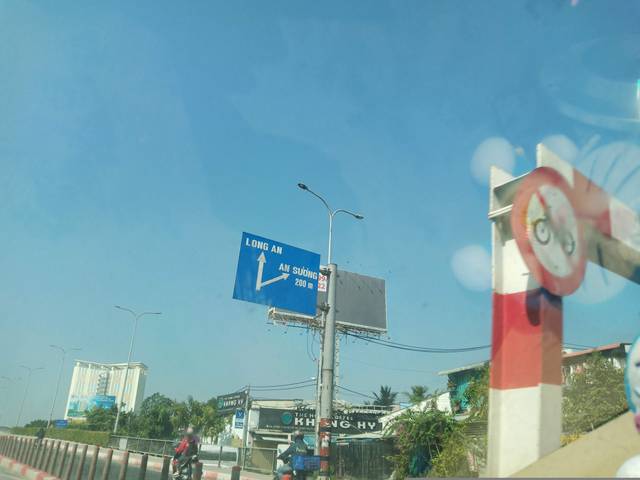
Region: Vietnam
Coordinates: 10.72, 106.606